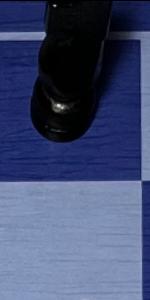
Label: Empty